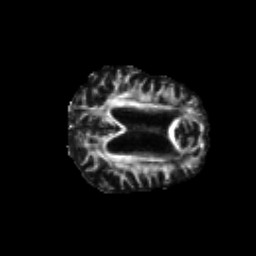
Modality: FA
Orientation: axial
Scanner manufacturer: siemens
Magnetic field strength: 3 T
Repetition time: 6.8 s
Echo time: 0.093 s